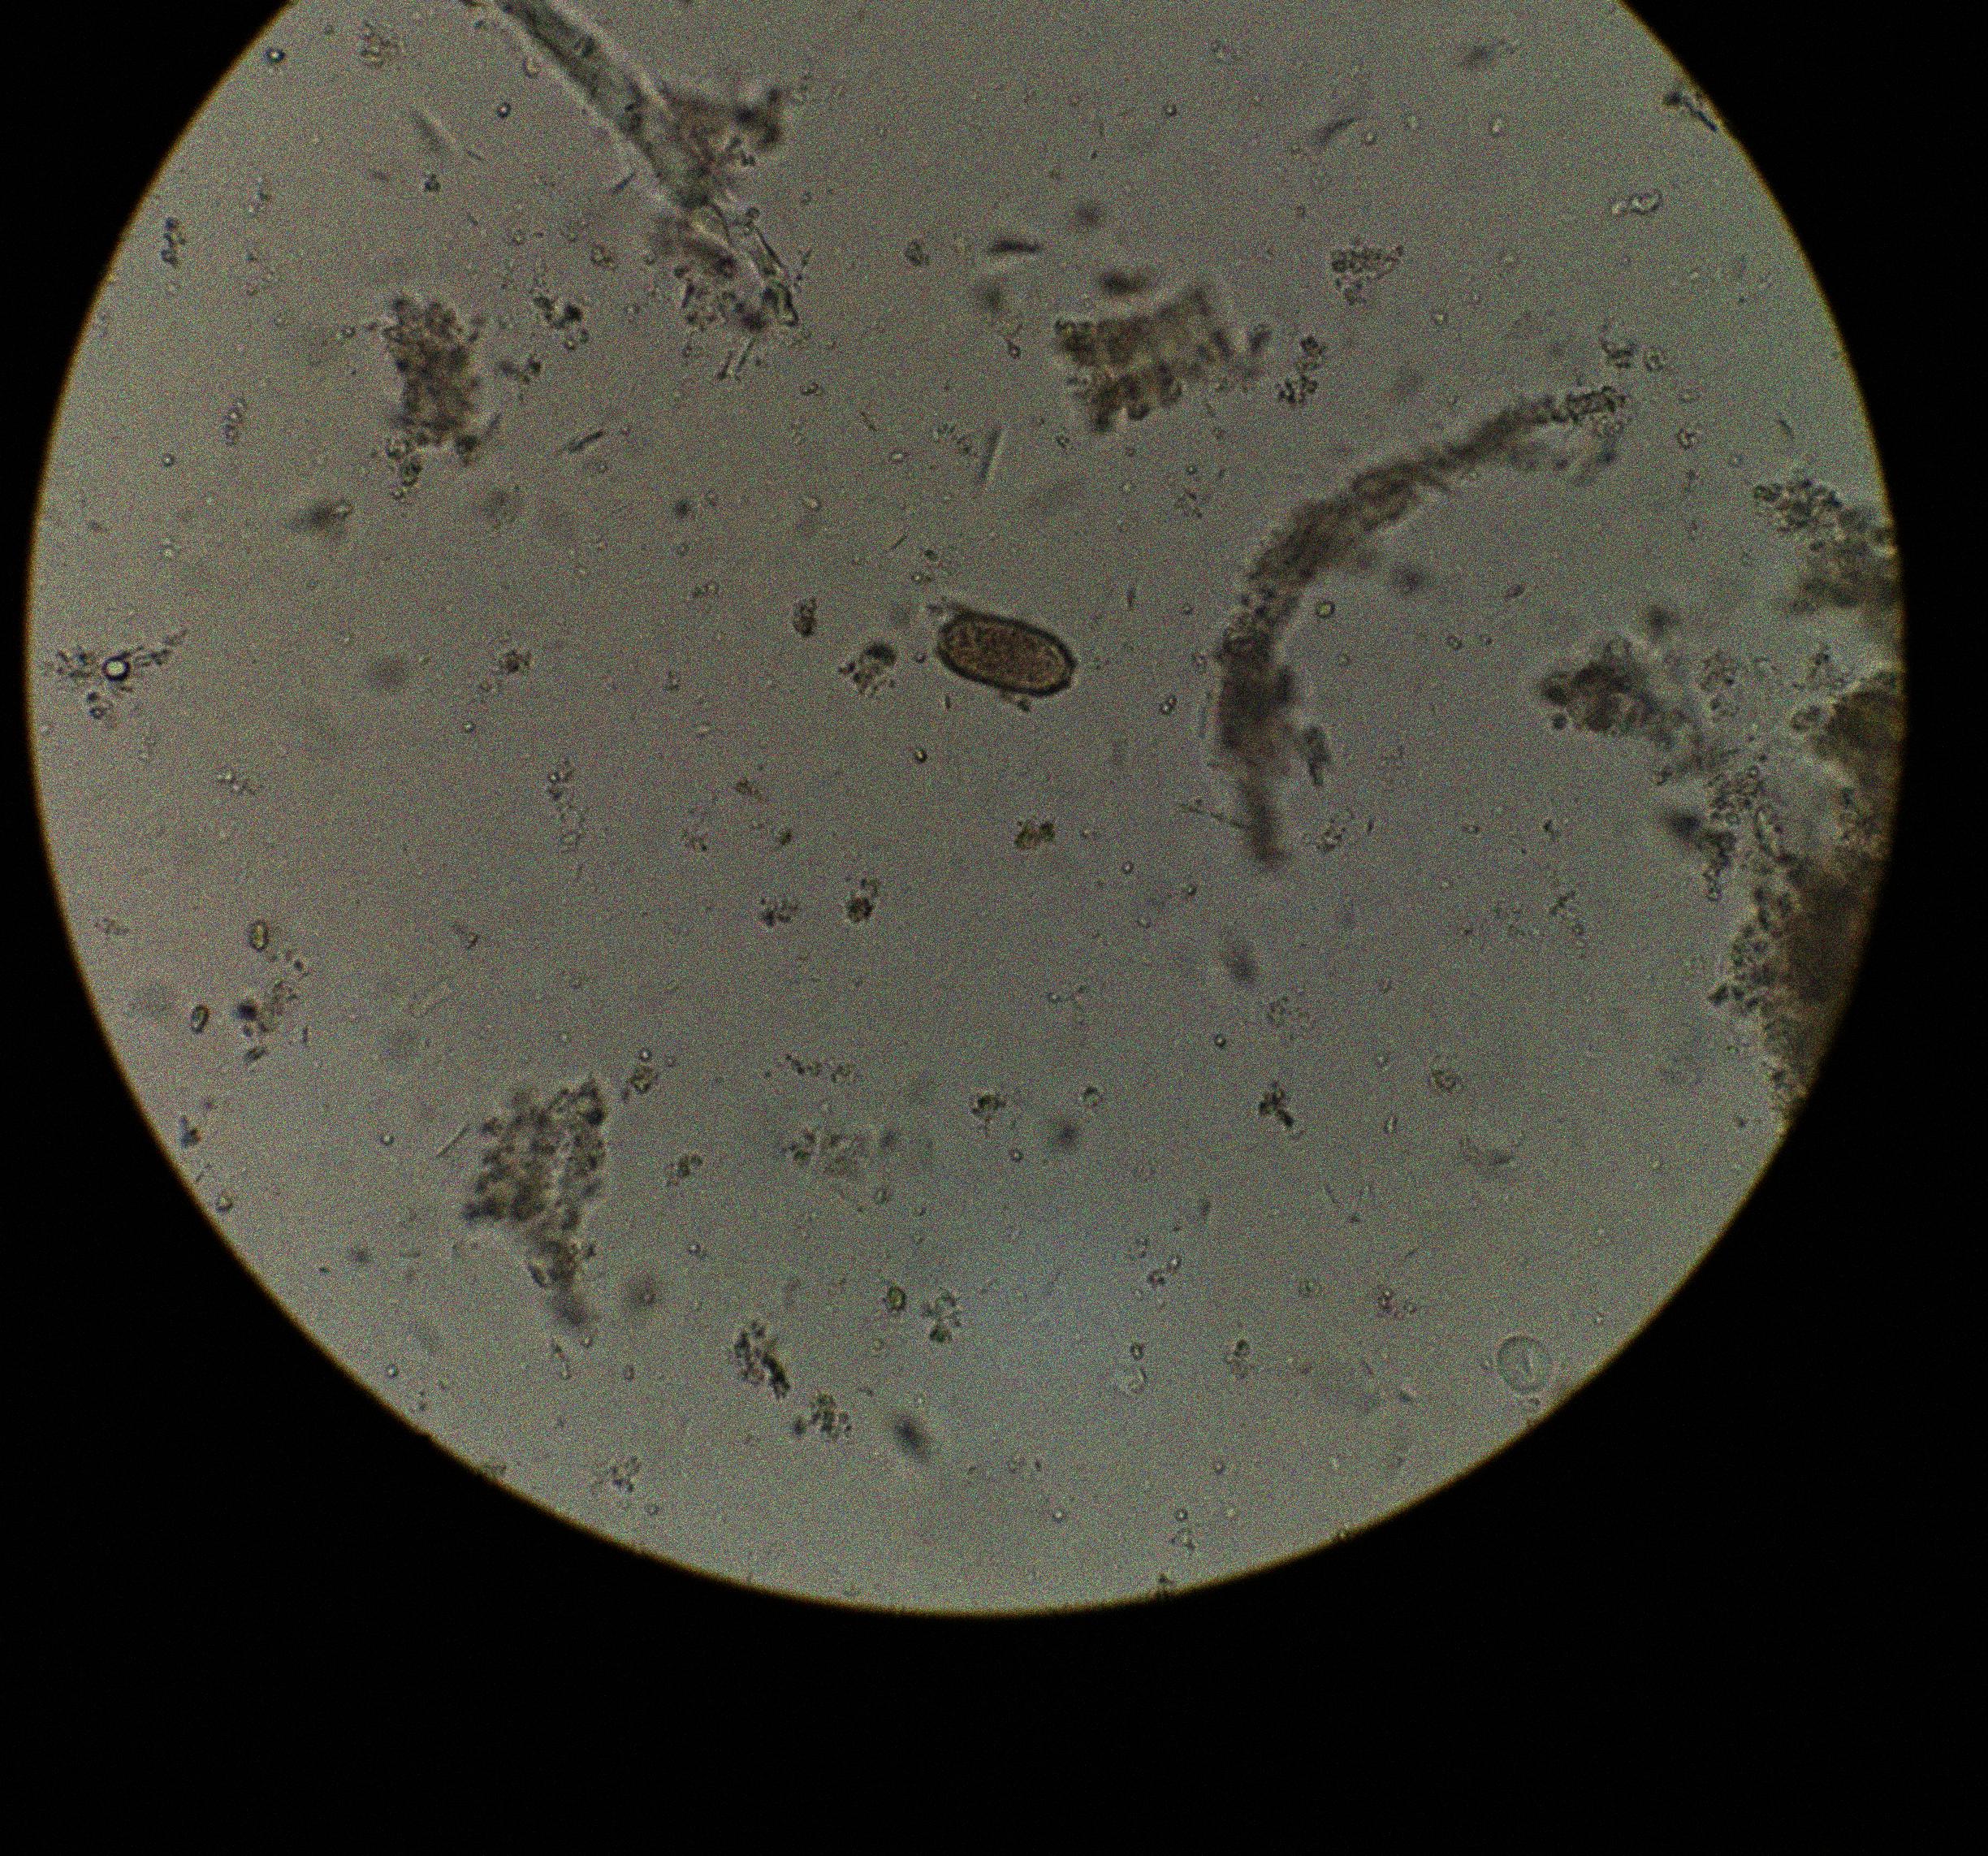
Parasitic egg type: Capillaria philippinensis